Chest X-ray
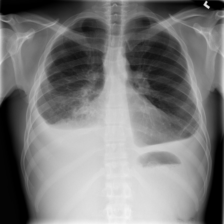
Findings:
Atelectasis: negative
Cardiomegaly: negative
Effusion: positive
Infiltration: negative
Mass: negative
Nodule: negative
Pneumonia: negative
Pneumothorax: negative
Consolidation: negative
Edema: negative
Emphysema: negative
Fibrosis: negative
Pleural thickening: negative
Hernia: negative